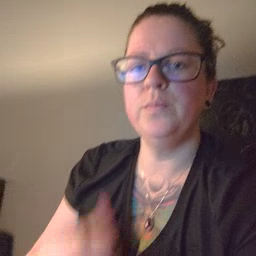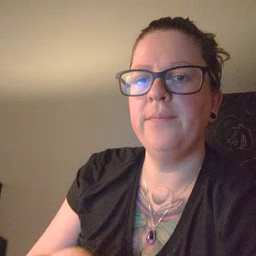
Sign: yourself